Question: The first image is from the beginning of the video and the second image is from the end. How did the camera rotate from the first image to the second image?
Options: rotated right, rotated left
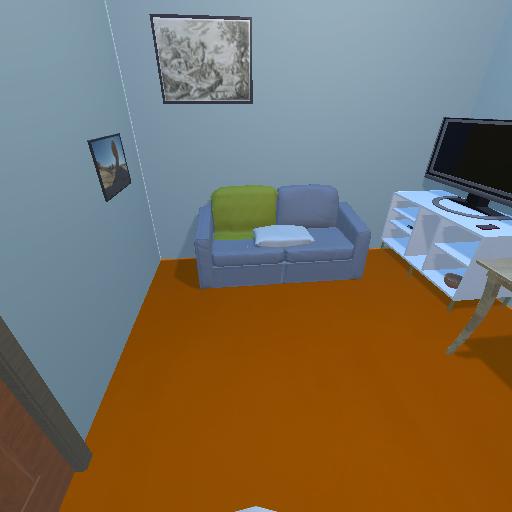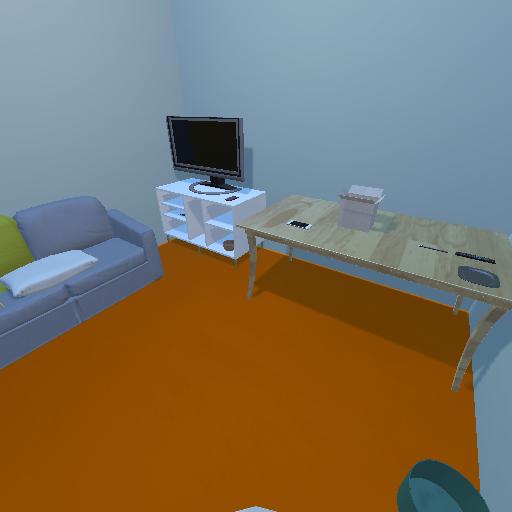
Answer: rotated right